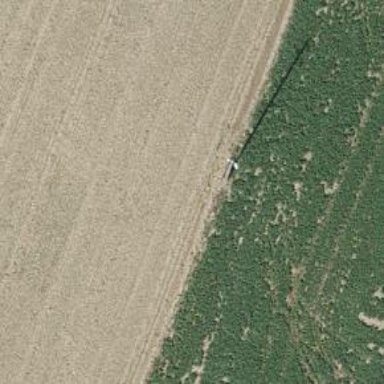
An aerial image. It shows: Minor power line.